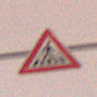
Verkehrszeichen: FussgaengerueberwegLinks
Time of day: Night
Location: Outdoor (Urban)
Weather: Overcast
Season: Winter
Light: Artificial